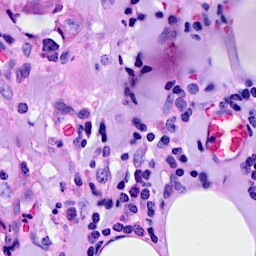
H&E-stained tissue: Breast